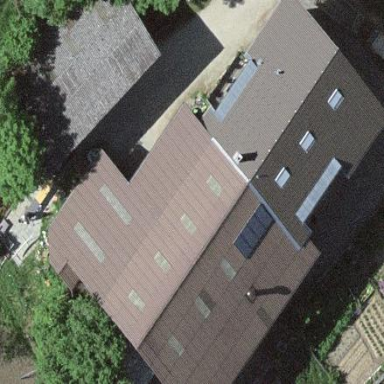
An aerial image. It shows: Farm building.